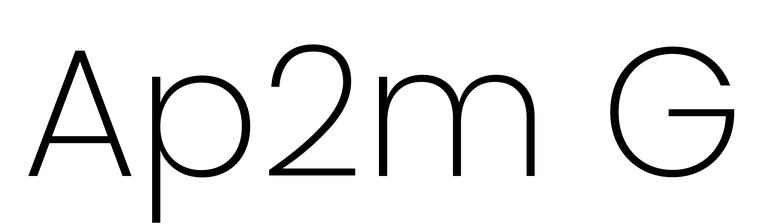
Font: Poppins-ExtraLight